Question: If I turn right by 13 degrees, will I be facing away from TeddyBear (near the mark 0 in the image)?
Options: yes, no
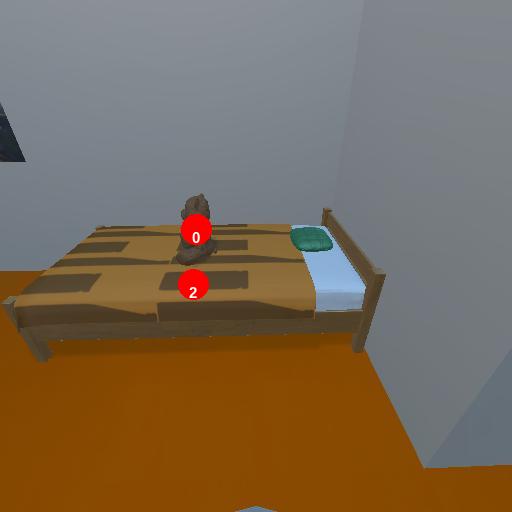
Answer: yes